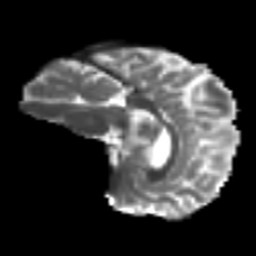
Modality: T2w
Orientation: sagittal
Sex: female
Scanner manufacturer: ge
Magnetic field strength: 3 T
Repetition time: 7 s
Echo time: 0.08 s